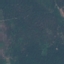
Label: Forest